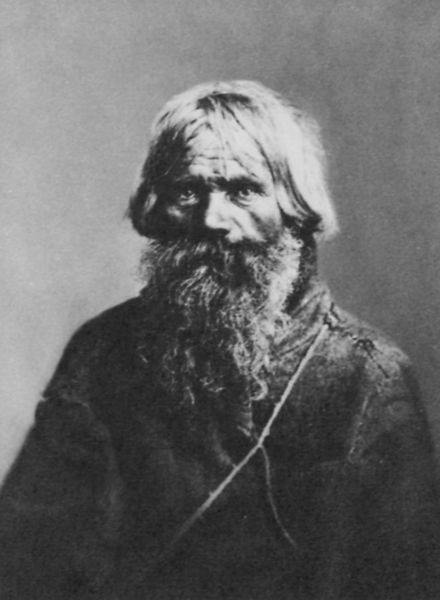
Titel: Porträt
Künstler: Russischer Photograph
Standort: London
Institution: Royal Anthropological Institute
Schlagwörter: dunkel, mann, schatten, umhang, weiß, brust, frisur, grau, haar, hell, hintergrund, licht, mund, nase, schwarz, blick, alt, bart, blond, jacke, schnurrbart, wand, arm, augen, bärtig, falten, gesicht, kragen, sehen, vollbart, bildnis, portrait, porträt, auge, haare, mantel, schnur, brustbild, en face, england, frontal, kontrast, locken, traurig, fell, wangen, alter mann, furchen, russland, arbeiter, falte, wolle, schmal, pupillen, bauer, foto, fotografie, photographie, alter, greis, philosoph, seil, schwarz weiss, kittel, tasche, photo, wangenknochen, runzeln, jäger, schnurr, mönch, gurt, russe, armut, scheuen, filz, zar, fotgrafie, graue haare, grauhaarig, indianer, bärtiger, rauschebart, ungepflegt, rasputin, nadar, gelockt, sugen, bard, wissen, russischer fotograf, fotografiue, hopi, verfilzt, t, 1900, ifoto, starrend, frontal blick